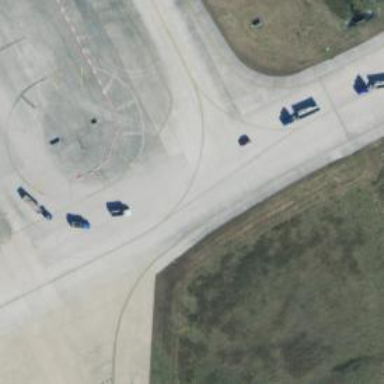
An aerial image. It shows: View of taxiway at the airport.